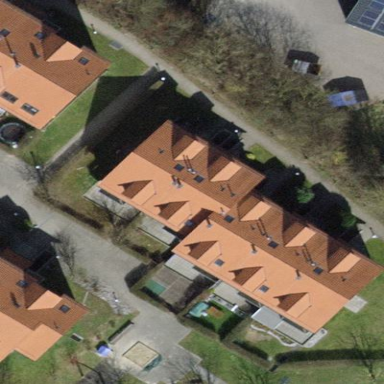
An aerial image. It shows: Terrace building with tile roof.